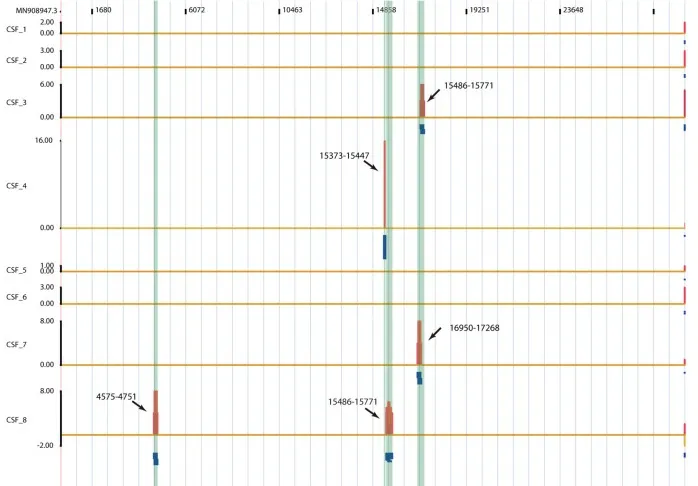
Visualization of SARS-CoV-2 RNA-Seq Read. For each CSF sample, total RNA was extracted and used for RNA-seq library preparation after the rRNA removal. Then the cDNA libraries were applied to Illunima Novaseq 6000 system for 150 nt paired-end sequencing. Reads unique to SARS-CoV-2 were mapped on the SARS-CoV-2 genome. The chart illustrates the distribution of SARS-CoV-2-specific reads on SARS-CoV-2 genome from the eight CSF samples in histograms (red) and read clusters (blue).
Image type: chart (chart)